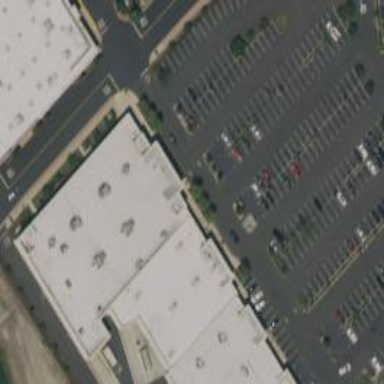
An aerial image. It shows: Retail building.